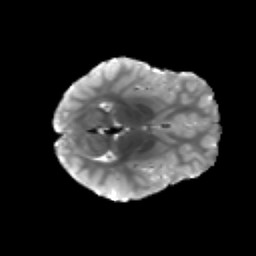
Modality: T2w
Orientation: axial
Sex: male
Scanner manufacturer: siemens
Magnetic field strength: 3 T
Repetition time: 5 s
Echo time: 0.071 s